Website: apple-inc
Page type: customer-info-address
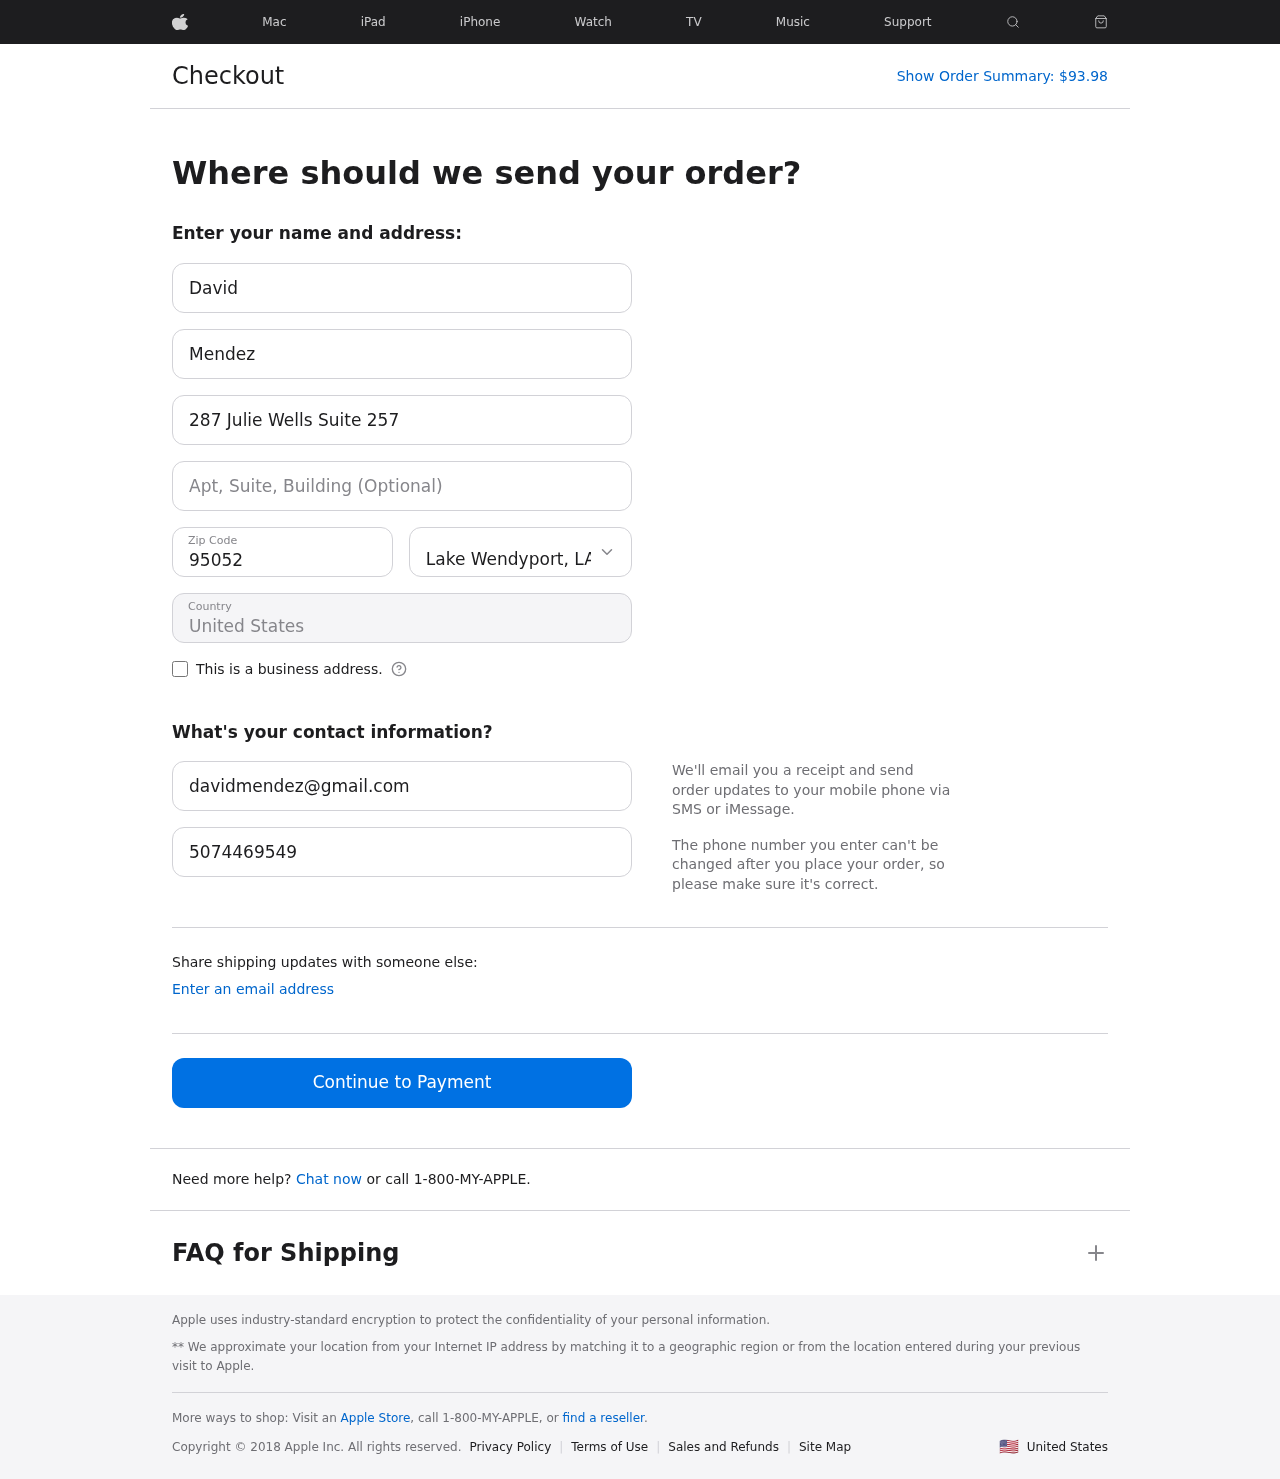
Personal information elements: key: PII_CITY_STATE
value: Lake Wendyport, LA
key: PII_COUNTRY
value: United States
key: PII_EMAIL
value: davidmendez@gmail.com
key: PII_FIRSTNAME
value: David
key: PII_LASTNAME
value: Mendez
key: PII_PHONE
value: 5074469549
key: PII_POSTCODE
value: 95052
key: PII_STREET
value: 287 Julie Wells Suite 257
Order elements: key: ORDER_TOTAL
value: $93.98